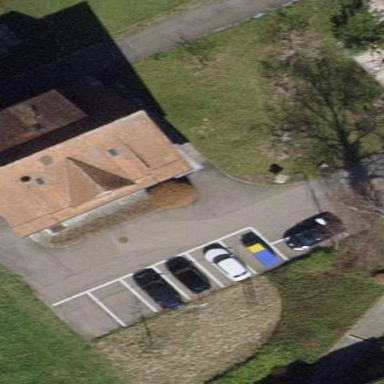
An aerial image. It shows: Military barracks building.